Question: I have quiz & question form.
One quiz can container can hold two or more questions,
so the flow will be:
My problem is when I delete question in question form and I press 'Cancel'. The question still deleted from database because I used this code:
'''
Global.deleteData("DELETE FROM Questions WHERE content= '" + var + "'");
Global.questions.RemoveAt(listBoxQuestions.SelectedIndex);
updateListBoxQuestions();
'''
What I want is when user click delete button, the program just removes data from the list, so data not deleted yet from the database.
'''
Global.questions.RemoveAt(listBoxQuestions.SelectedIndex);
updateListBoxQuestions();
'''
When user presses the ok button, the program starts to delete list data removed from database with this code:
'''
Global.deleteData("DELETE FROM Questions WHERE content= '" + var + "'");
'''
How to do it?
---
my button

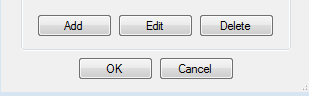
Answer: put this value in the global
'''
List<string> lst_tempValue = new List<string>();
'''
in your function
'''
Global.questions.RemoveAt(listBoxQuestions.SelectedIndex) ; // removed from the list box.
lst_tempValue.add(listBoxQuestions.SelectedValue); // add into memory.
updateListBoxQuestions(); // do somethings...
'''
then when you click on your "ok" button, then you can delete the whole records that you temporary removed.
'''
foreach(string s_value in lst_tempValue) // foreach the temporary list
Global.deleteData("DELETE FROM Questions WHERE content= '" + s_value
+ "'"); // delete what ever stored in the memory
'''